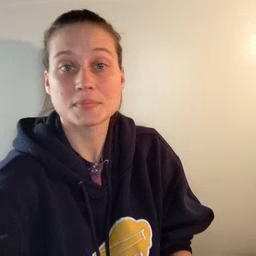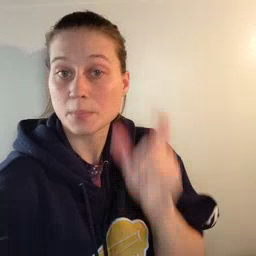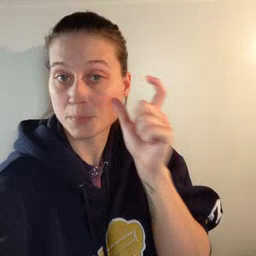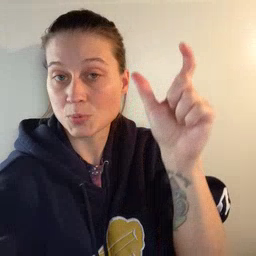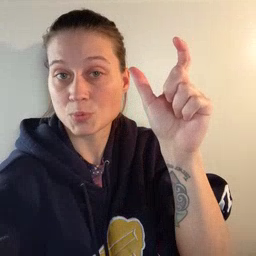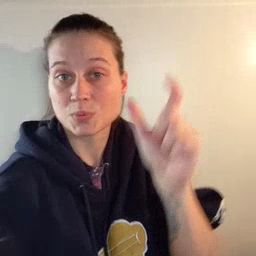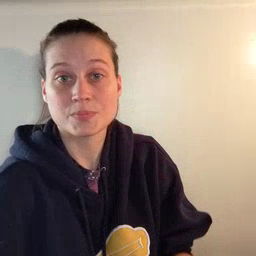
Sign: moon